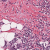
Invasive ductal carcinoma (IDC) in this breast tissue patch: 1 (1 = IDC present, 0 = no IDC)